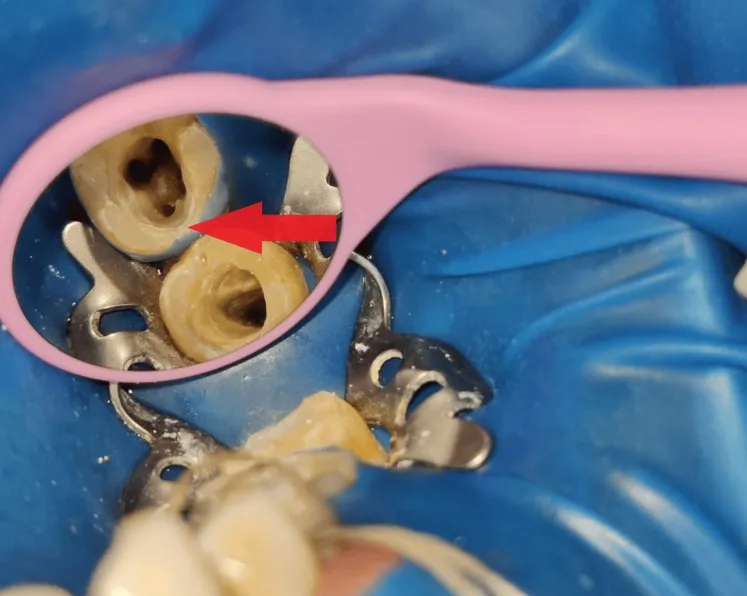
Rubber dam isolation and access opening done with teeth 36 and 37.
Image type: radiology (ct)